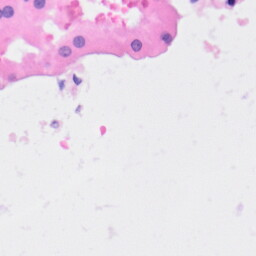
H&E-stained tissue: Kidney